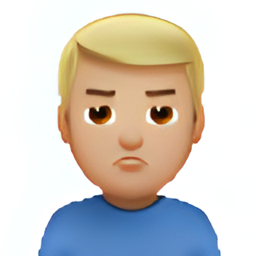
Name: man pouting type 3
Emoji: 🙎🏼‍♂️
Group: People & Body
Sub-group: person-gesture